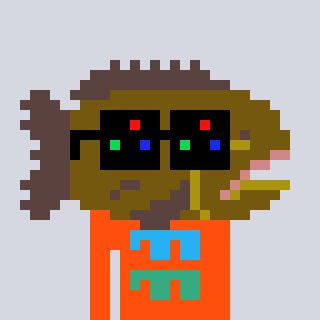
a pixel art character with square black sunglasses, a grouper-shaped head and a orange-colored body on a cool background